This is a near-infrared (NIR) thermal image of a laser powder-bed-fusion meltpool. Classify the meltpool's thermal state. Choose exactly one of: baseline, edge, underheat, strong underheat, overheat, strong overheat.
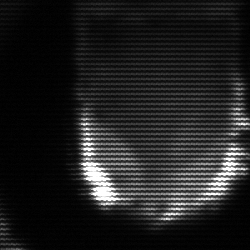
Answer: baseline